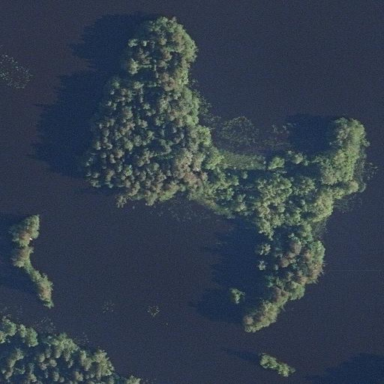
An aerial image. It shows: Island covered with woodland.